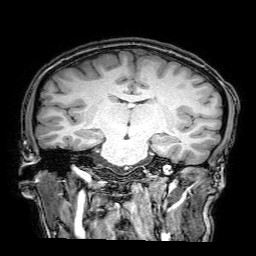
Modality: T1w
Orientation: sagittal
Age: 21
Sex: male